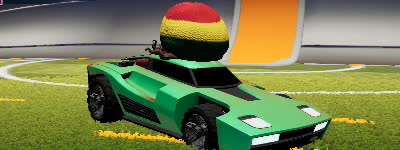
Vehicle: breakout